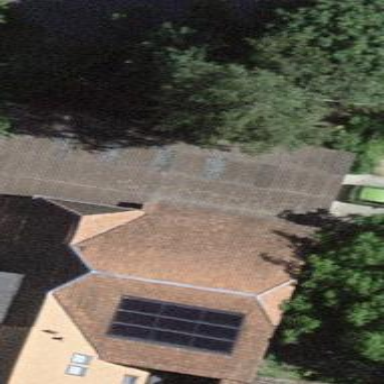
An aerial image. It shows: Garage building.